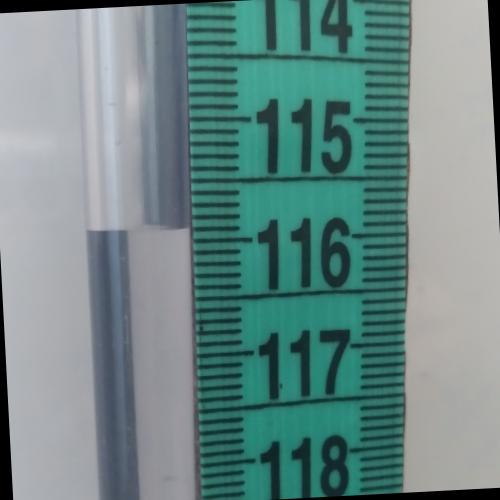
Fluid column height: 115.9 cm